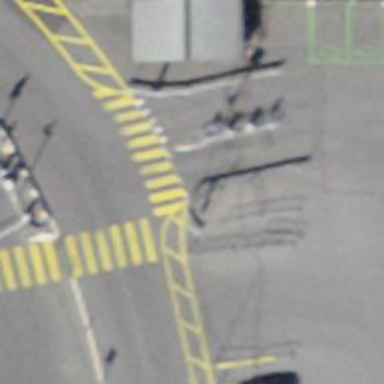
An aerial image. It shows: Lift gate barrier.